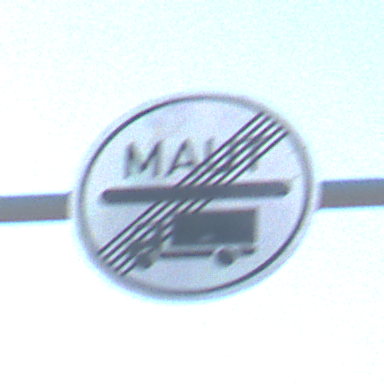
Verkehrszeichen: EndeMautpflicht
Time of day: SunriseSunset
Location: Outdoor (Suburban)
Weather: PartlyCloudy
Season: Winter
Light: Natural